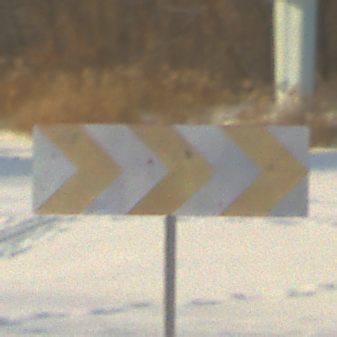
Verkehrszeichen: RichtungstafelnInKurvenGrossLinks
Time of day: MorningAfternoon
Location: Outdoor (Suburban)
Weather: PartlyCloudy
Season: NotSpecified
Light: Natural